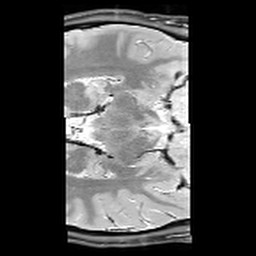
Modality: PDw
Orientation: axial
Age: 27
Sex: male
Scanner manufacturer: siemens
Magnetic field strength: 3 T
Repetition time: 6.49 s
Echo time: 0.016 s